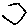
Label: hexagon